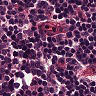
Metastatic tissue present: no